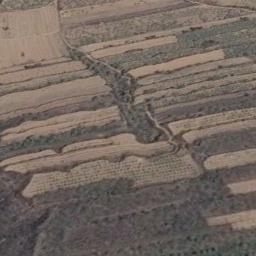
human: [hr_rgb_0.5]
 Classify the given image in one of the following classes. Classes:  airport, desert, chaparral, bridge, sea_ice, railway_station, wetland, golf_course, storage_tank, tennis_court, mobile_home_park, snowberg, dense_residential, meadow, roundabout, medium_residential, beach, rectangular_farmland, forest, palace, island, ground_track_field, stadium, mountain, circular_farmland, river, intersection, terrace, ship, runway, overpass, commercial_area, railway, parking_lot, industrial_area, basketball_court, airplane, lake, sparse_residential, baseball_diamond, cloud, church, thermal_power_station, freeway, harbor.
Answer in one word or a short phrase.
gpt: terrace